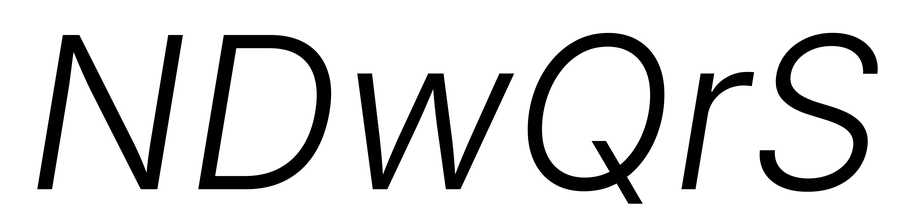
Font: Inter-Italic_Light_Italic